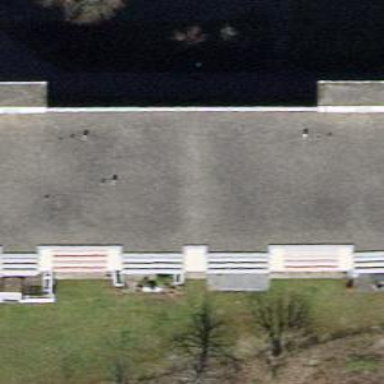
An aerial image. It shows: Flat-roofed apartment building with gray gravel roof.